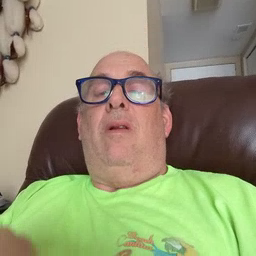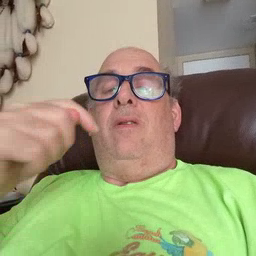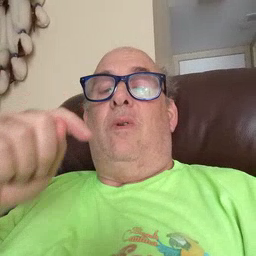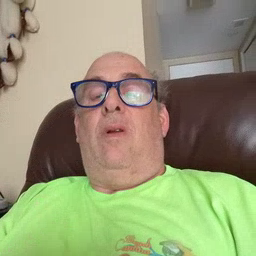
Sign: toy